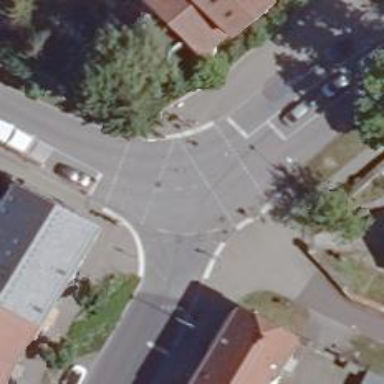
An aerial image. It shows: Road with traffic signals.